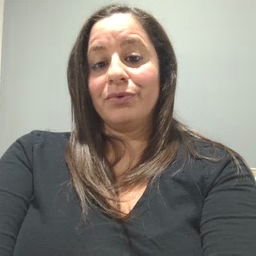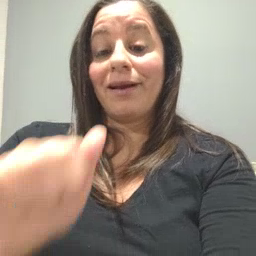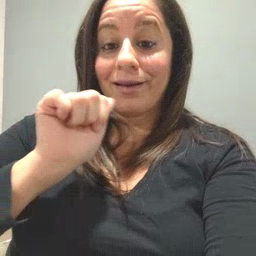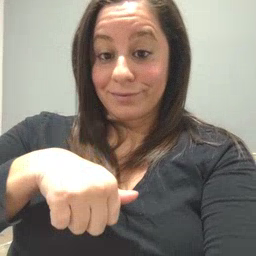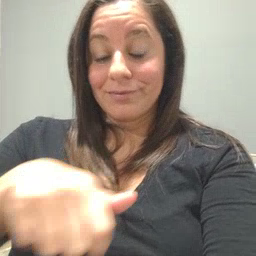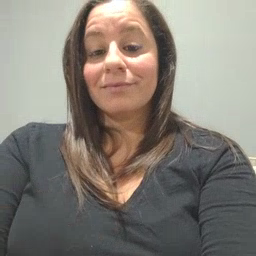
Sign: can